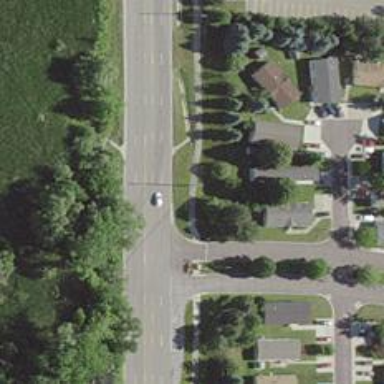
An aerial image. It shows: Footway along the road.